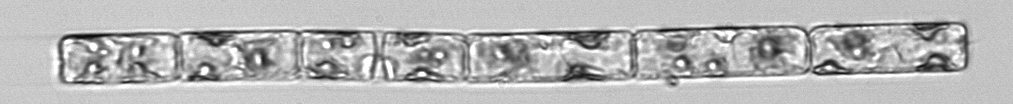
Label: Guinardia_delicatula